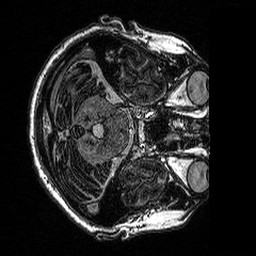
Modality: MP2RAGE
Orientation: axial
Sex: male
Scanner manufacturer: siemens
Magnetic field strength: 3 T
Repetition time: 5 s
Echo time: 0.00292 s